Field crop: tomato
Growth stage: 1
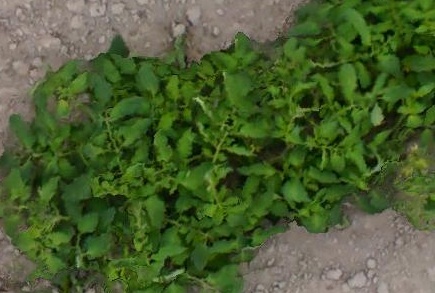
Species: tomato